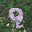
Label: 9